Interaction volume radius: 10 \u00c5
Interaction volume height: 15 \u00c5
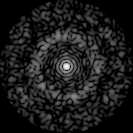
Disorder parameter: 0.8466